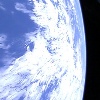
Label: cloud